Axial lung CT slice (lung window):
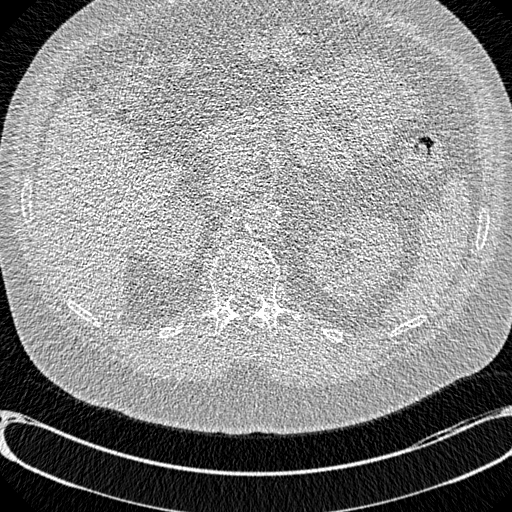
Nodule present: no